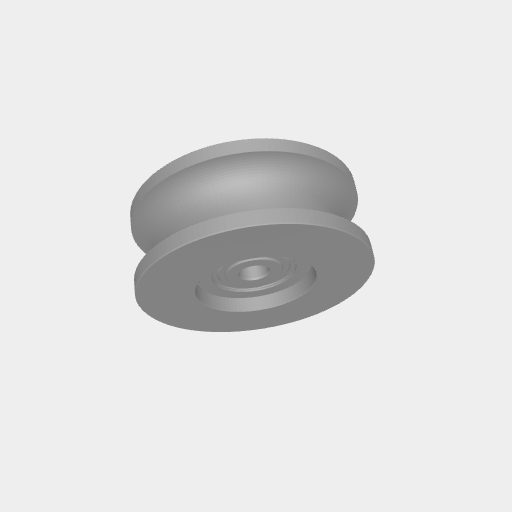
Part: UWheel4ID